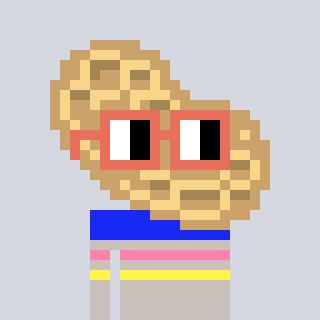
a pixel art character with square orange glasses, a peanut-shaped head and a foggrey-colored body on a cool background